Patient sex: M
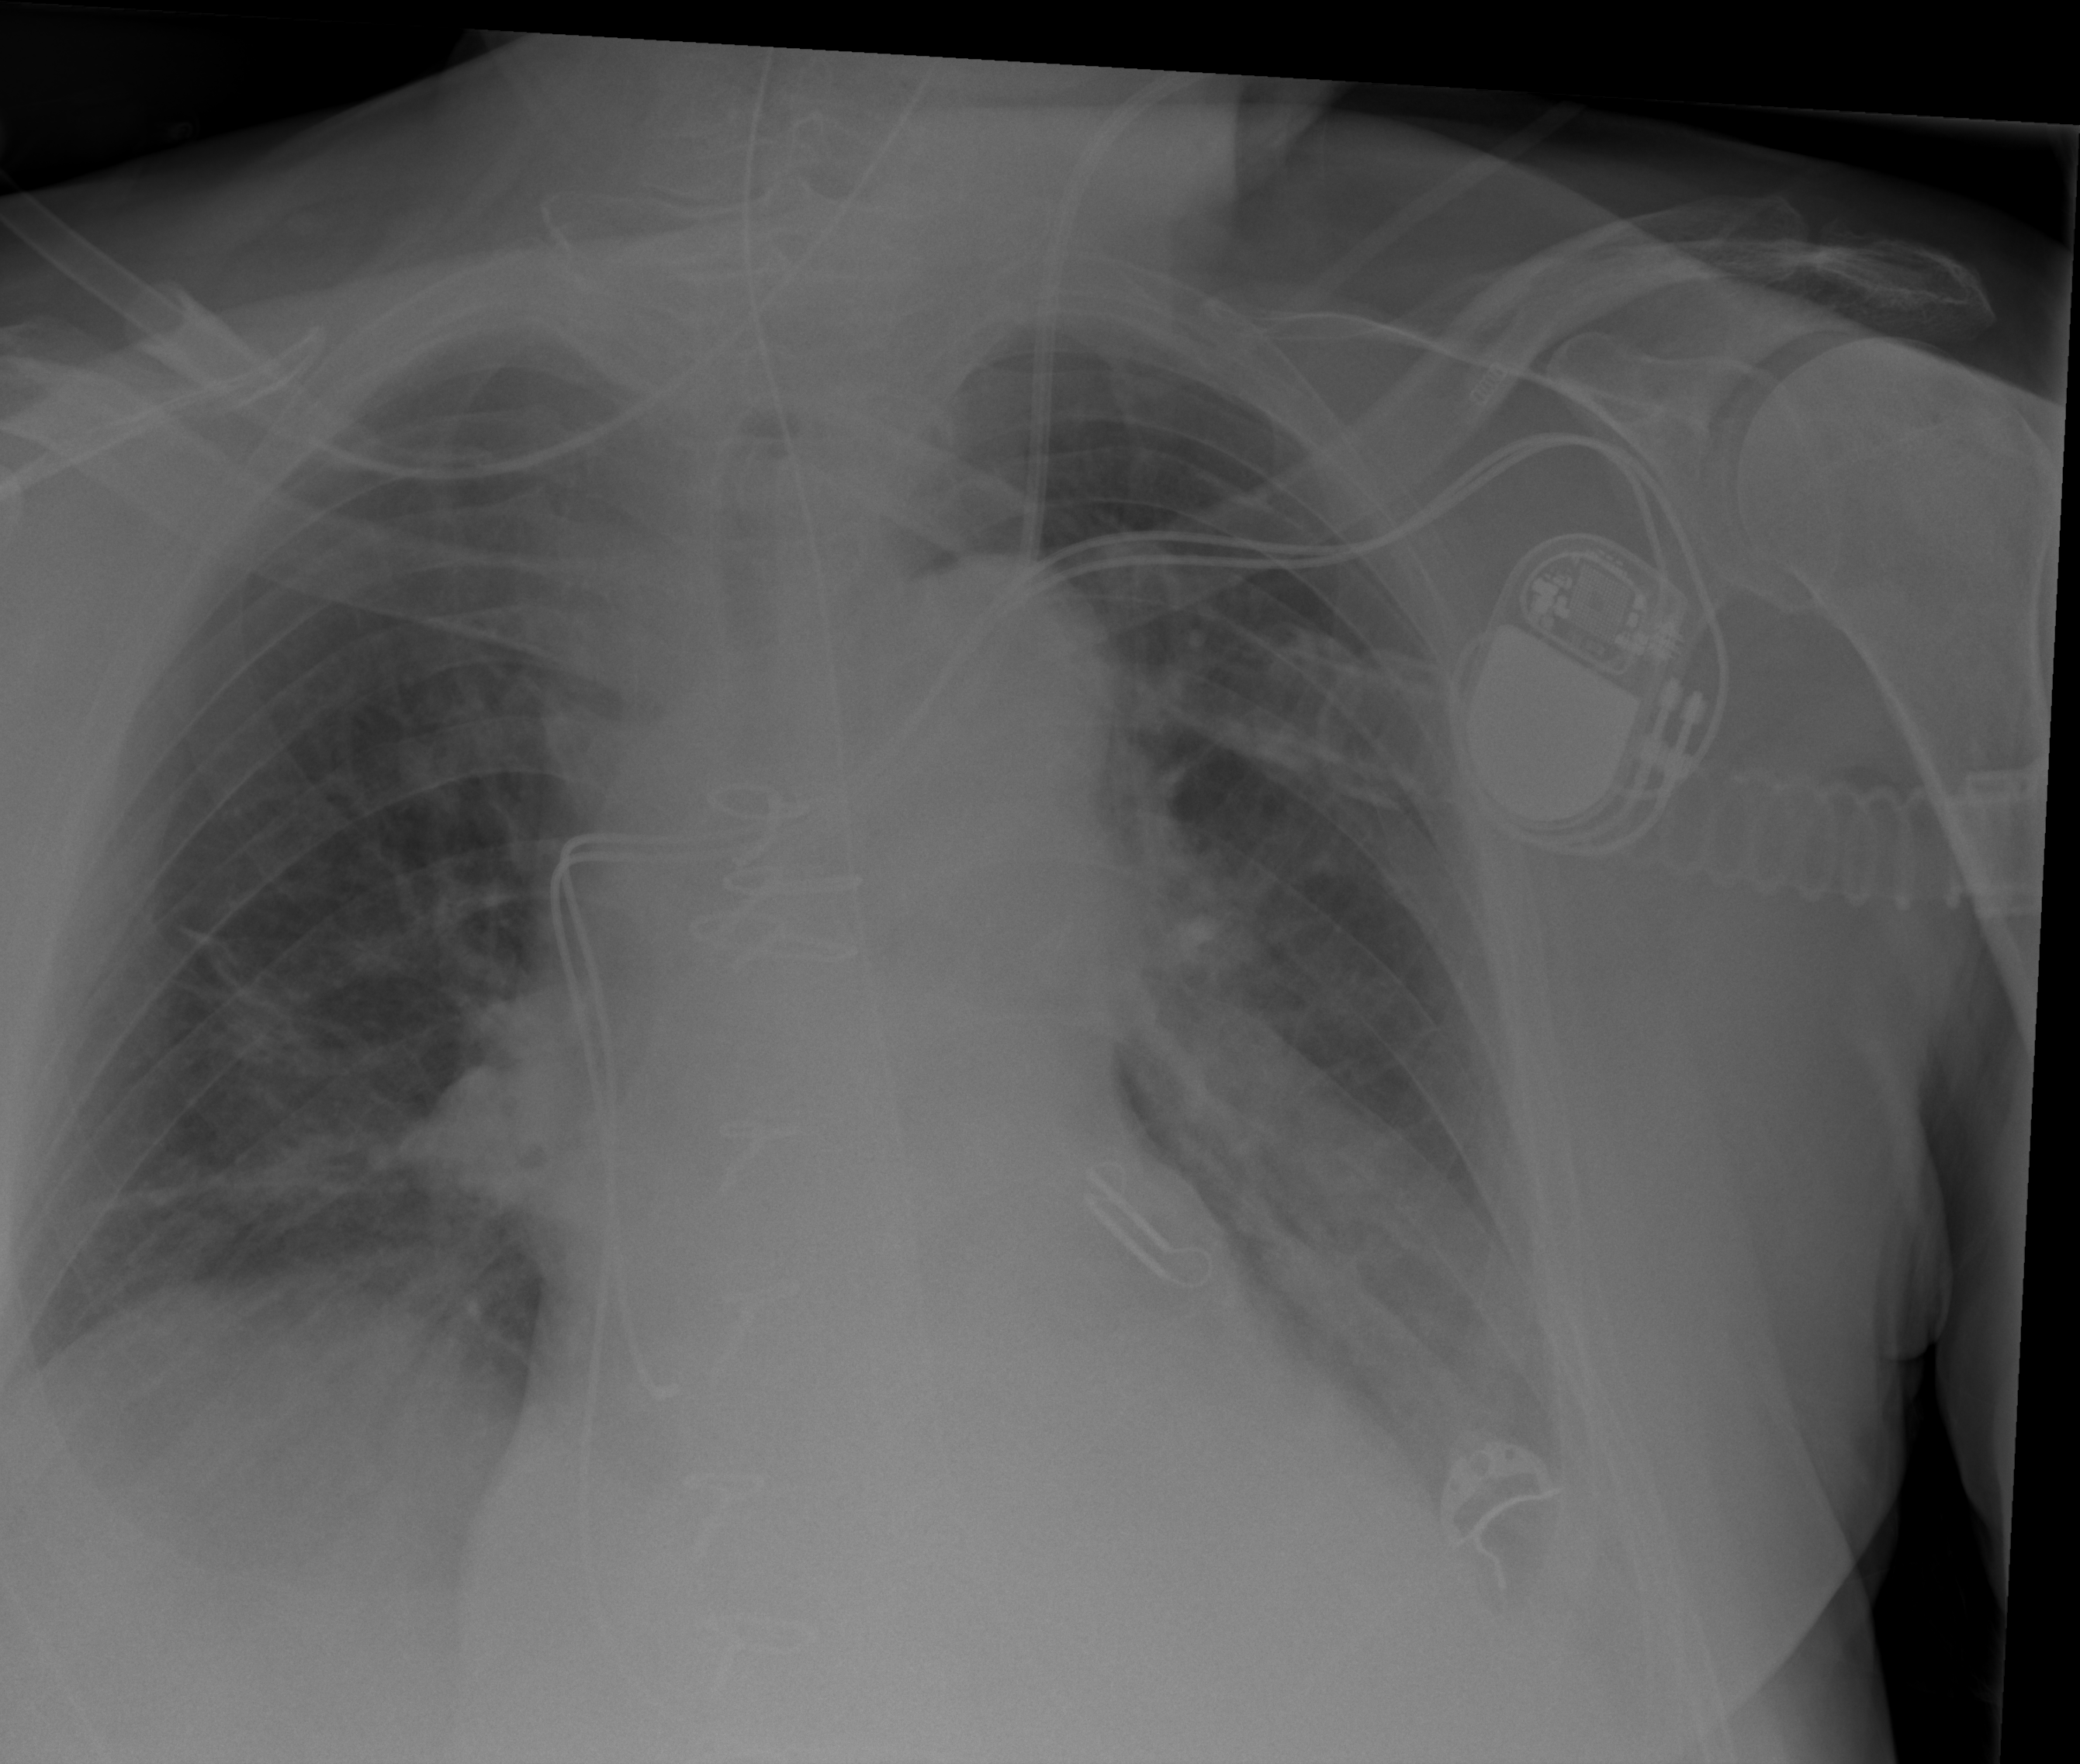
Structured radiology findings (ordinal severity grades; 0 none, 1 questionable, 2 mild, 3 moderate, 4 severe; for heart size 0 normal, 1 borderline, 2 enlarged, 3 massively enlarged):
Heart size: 2
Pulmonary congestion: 2
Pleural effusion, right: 0
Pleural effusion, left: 3
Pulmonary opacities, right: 2
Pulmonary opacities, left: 3
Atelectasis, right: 2
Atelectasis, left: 3